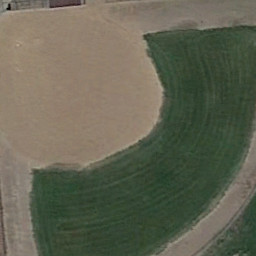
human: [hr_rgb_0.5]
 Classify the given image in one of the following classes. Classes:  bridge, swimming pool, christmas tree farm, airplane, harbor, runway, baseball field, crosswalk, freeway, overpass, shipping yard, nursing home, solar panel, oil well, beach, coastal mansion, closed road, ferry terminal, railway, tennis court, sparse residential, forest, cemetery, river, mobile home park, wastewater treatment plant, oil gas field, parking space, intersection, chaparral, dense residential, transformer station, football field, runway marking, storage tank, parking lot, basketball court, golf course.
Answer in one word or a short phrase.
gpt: baseball field